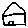
Label: house